九年级 · 度量几何学
如图, 在 $\triangle A B C$ 中, $\angle B=90^{\circ}, A B=6 \mathrm{~cm}, B C=8 \mathrm{~cm}$. 动点 $P$ 从点 $\mathrm{A}$ 开始沿边 $A B$向点 $B$ 以 $1 \mathrm{~cm} / \mathrm{s}$ 的速度移动, 动点 $Q$ 从点 $B$ 开始沿边 $B C$ 向点 $C$ 以 $2 \mathrm{~cm} / \mathrm{s}$ 的速度移动. 若 $P, Q$ 两点分别从 $\mathrm{A}, B$ 两点同时出发, 在运动过程中, $\triangle P B Q$ 的最大面积是 ( )

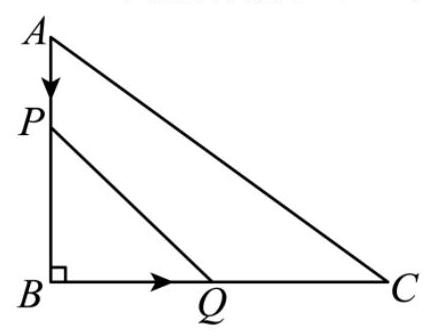
A. $18 \mathrm{~cm}^{2}$
B. $12 \mathrm{~cm}^{2}$
C. $9 \mathrm{~cm}^{2}$
D. $3 \mathrm{~cm}^{2}$

答案: C
解析: 设 $P, Q$ 同时出发后经过 $t \mathrm{~s}, \triangle P B Q$ 的面积为 $S \mathrm{~cm}^{2}$, 则 $A P=t \mathrm{~cm}, B Q=2 t \mathrm{~cm}$, $B P=A B-A P=(6-t) \mathrm{cm}$, 进而得到 $\mathrm{S}$ 的表达式; 由于 $\mathrm{S}$ 的表达式为二次函数的形式, 将其化为顶点式, 再结合 $t$ 的取值范围就能得出 $\triangle P B Q$ 面积的最大值.

【详解】设 $P, Q$ 同时出发后经过 $t \mathrm{~s}, \triangle P B Q$ 的面积为 $S \mathrm{~cm}^{2}$

则 $A P=t \mathrm{~cm}, B Q=2 t \mathrm{~cm}, B P=A B-A P=(6-t) \mathrm{cm}$

则 $S=\frac{1}{2} B P \cdot B Q=-t^{2}+6 t=-(t-3)^{2}+9$

$\because A B=6 \mathrm{~cm}, B C=8 \mathrm{~cm}$, 点 $P$ 的速度为 $1 \mathrm{~cm} / \mathrm{s}$, 点 $Q$ 的速度为 $2 \mathrm{~cm} / \mathrm{s}$

$\therefore 0<t \leq 4$

$\therefore S=-(t-3)^{2}+9(0<t \leq 4)$

$\therefore t=3$ 时, $S$ 有最大值, 最大值为 9 , 即 $\triangle P B Q$ 的最大面积为 $9 \mathrm{~cm}^{2}$

故选: C.

【点睛】本题考查的是二次函数的应用, 根据题意列出二次函数是解题的关键.